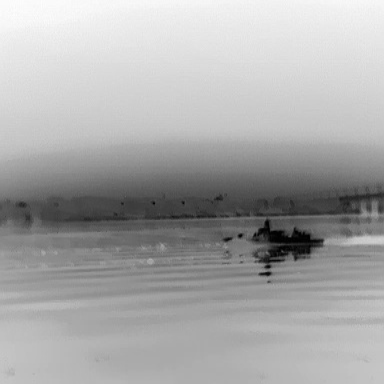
There is a warship in the infrared image.